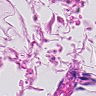
Metastatic tissue present: no